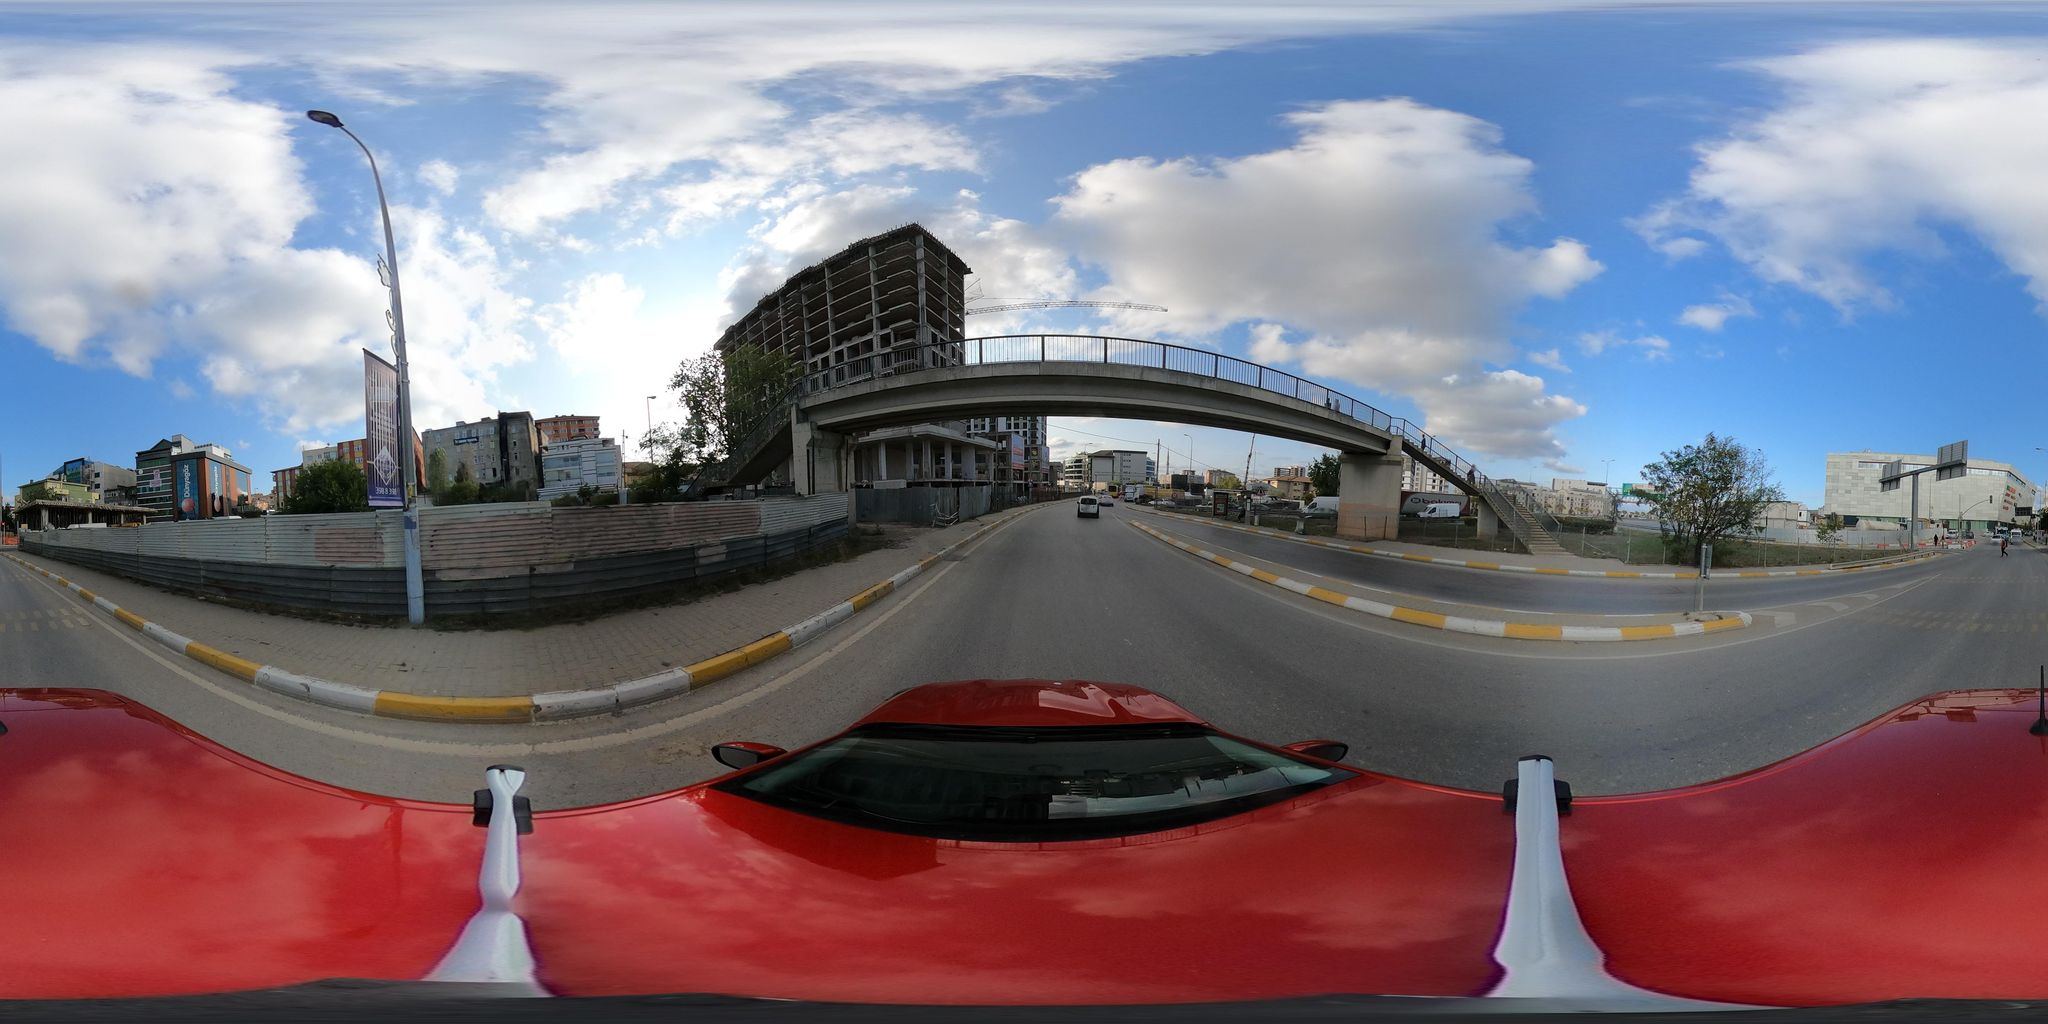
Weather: clear
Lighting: day
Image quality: good
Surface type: cycling surface
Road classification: steps, residential, pedestrian
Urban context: urban centre
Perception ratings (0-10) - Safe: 4.63, Lively: 2.94, Beautiful: 1.8, Boring: 1.04, Depressing: 8.63, Wealthy: 2.01